Interaction volume radius: 5 \u00c5
Interaction volume height: 10 \u00c5
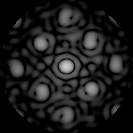
Disorder parameter: 0.3221